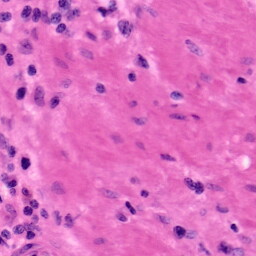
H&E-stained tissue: Colon